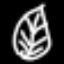
Label: leaf